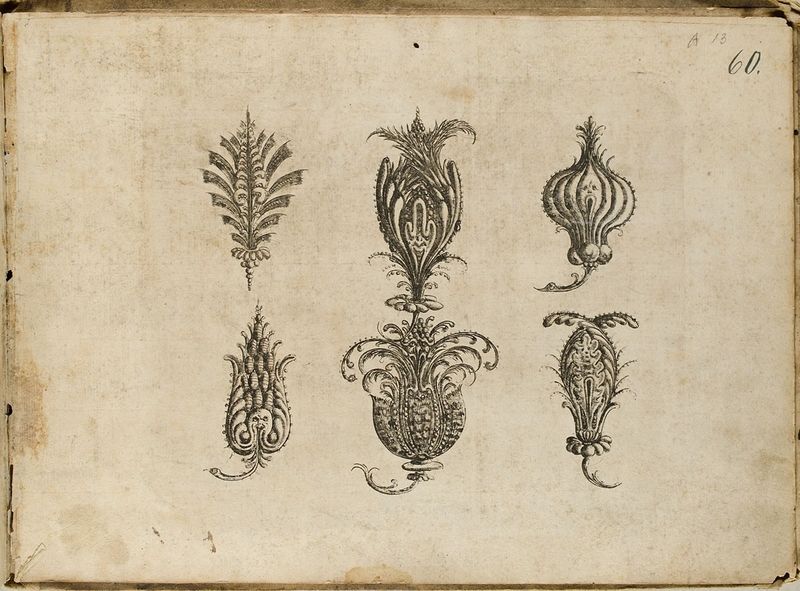
Titel: Sechs Blüten, Blatt aus dem 'Neuw Grotteßken Buch'
Künstler: Christoph Jamnitzer
Standort: Hamburg
Institution: Museum für Kunst und Gewerbe Hamburg
Schlagwörter: papier, grafik, graphik, ornamente, fotografie, photographie, druckgraphik, druckgrafik, radierung, groteske, knorpelwerk, reproduktionen, blumenornamente, druckerzeugnisse, ornamentstich, vorlageblätter